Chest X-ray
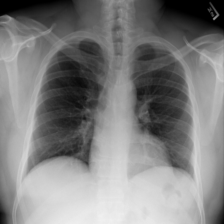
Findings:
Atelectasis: negative
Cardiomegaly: negative
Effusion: negative
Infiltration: negative
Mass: negative
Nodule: negative
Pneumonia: negative
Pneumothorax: negative
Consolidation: negative
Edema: negative
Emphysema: negative
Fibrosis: negative
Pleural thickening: negative
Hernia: negative